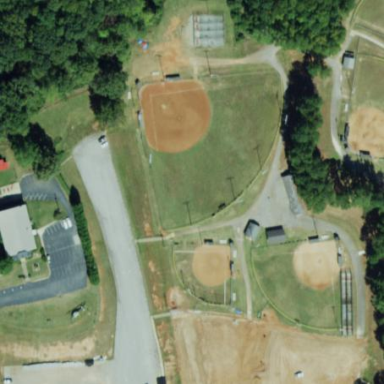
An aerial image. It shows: Baseball pitch for leisure land activities.